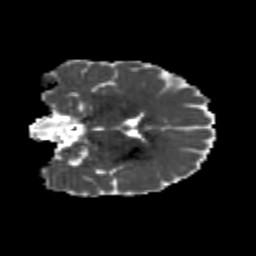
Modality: MD
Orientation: coronal
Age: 25
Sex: female
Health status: healthy
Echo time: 0.074 s